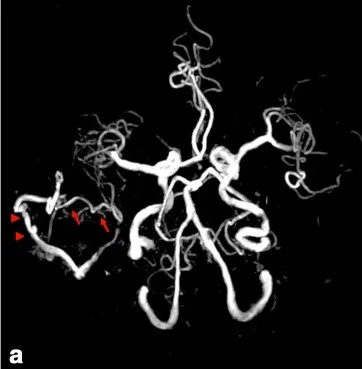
Postoperative investigations. (a) Postoperative magnetic resonance angiography showed visualization of the M2 inferior trunk of the right middle cerebral artery (MCA) connected with the superficial temporary artery.
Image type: radiology (mri)